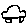
Label: car